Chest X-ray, AP view. Patient: 46 years old, sex M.
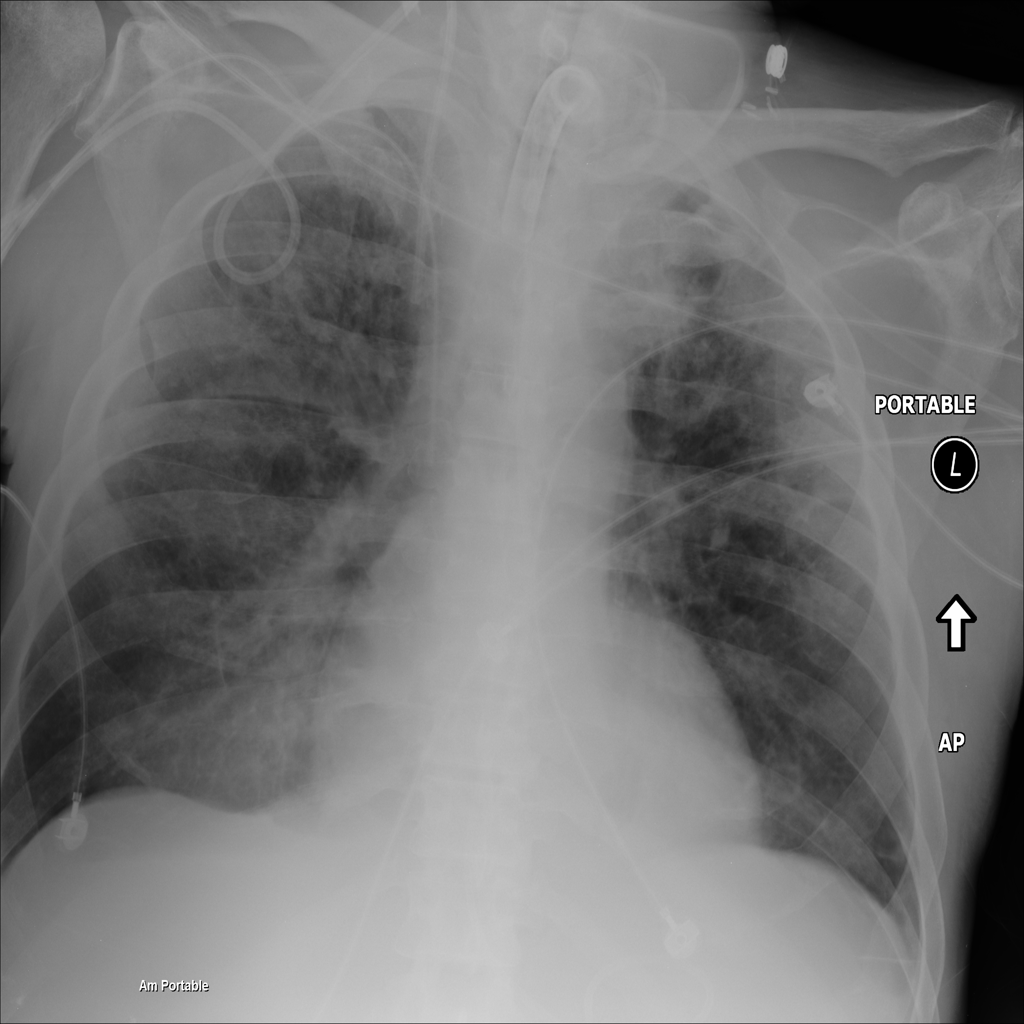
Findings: No Finding